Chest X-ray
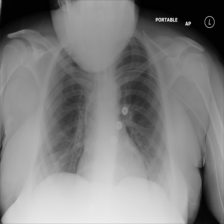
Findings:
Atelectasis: negative
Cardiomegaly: negative
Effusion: negative
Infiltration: negative
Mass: negative
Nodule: negative
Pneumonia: negative
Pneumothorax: negative
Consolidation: negative
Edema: negative
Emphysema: negative
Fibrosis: negative
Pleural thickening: negative
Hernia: negative